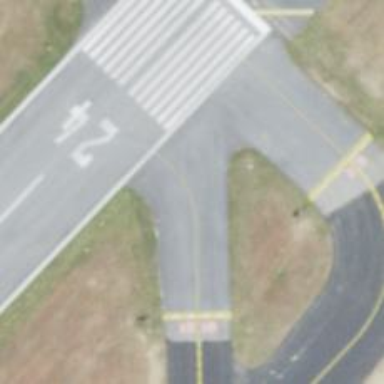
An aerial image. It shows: Image of taxiway at airport.